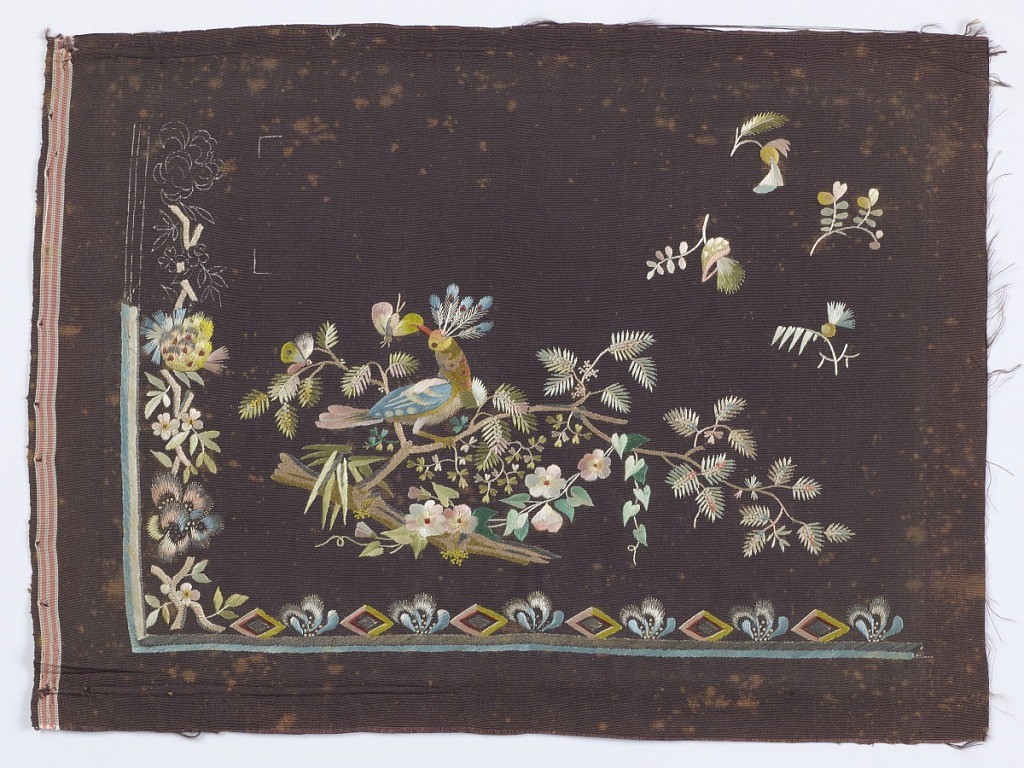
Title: Salesman's sample
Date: late 18th century
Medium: silk Technique: embroidered
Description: Plum-colored silk embroidered with a bird on a flowering branch.